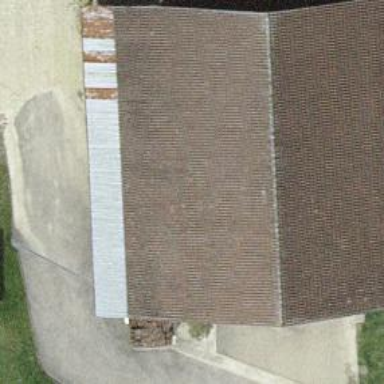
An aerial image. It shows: Simple house.